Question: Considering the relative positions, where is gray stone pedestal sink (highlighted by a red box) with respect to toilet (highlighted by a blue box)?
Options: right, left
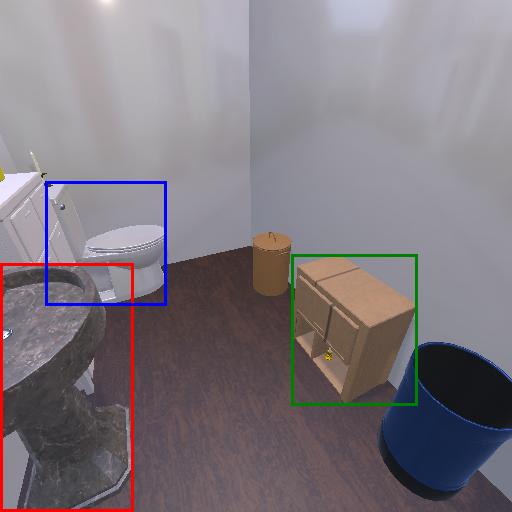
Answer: right